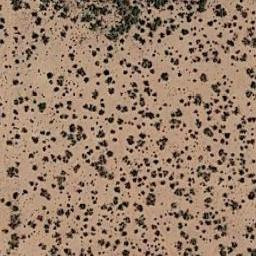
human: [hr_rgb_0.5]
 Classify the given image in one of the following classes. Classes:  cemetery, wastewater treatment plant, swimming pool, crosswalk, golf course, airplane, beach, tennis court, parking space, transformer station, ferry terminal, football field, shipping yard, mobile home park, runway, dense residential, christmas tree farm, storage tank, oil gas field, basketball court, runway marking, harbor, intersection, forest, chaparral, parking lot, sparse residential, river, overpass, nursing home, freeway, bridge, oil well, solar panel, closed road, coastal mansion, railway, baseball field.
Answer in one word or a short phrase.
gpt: chaparral